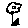
Label: flower